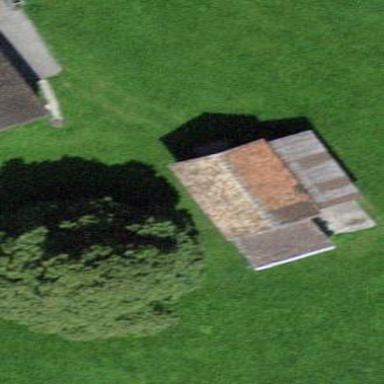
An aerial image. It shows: Shed building.